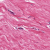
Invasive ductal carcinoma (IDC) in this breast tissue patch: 0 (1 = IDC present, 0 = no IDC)